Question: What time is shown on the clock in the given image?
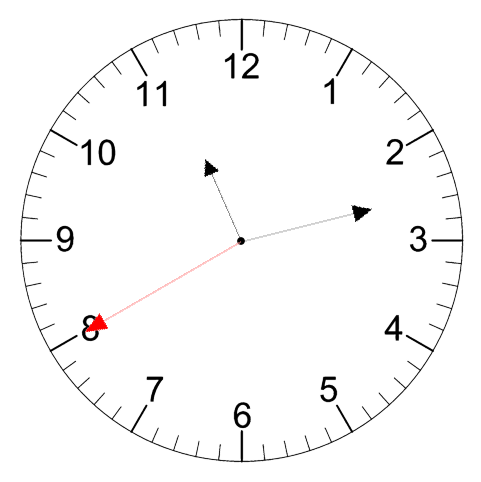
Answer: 11:12:40